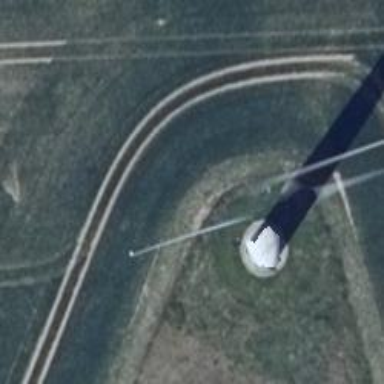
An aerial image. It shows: Wind generator in the form of horizontal axis wind turbine.